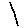
Label: line